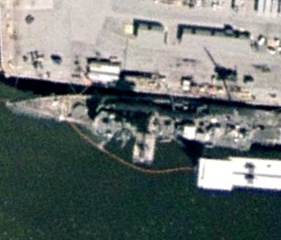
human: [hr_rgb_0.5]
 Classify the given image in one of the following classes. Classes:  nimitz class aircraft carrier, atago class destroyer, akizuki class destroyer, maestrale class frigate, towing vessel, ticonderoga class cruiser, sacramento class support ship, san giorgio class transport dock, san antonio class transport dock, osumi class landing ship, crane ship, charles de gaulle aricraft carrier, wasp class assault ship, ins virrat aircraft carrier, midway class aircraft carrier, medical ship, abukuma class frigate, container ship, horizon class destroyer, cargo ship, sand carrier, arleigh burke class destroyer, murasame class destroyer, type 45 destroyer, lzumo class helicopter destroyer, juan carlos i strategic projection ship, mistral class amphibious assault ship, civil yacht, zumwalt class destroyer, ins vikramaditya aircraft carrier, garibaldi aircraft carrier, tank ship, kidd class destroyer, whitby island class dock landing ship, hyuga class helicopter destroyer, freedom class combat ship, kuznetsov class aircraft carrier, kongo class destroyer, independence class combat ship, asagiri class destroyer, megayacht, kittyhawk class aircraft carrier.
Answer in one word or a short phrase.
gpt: Ticonderoga class cruiser